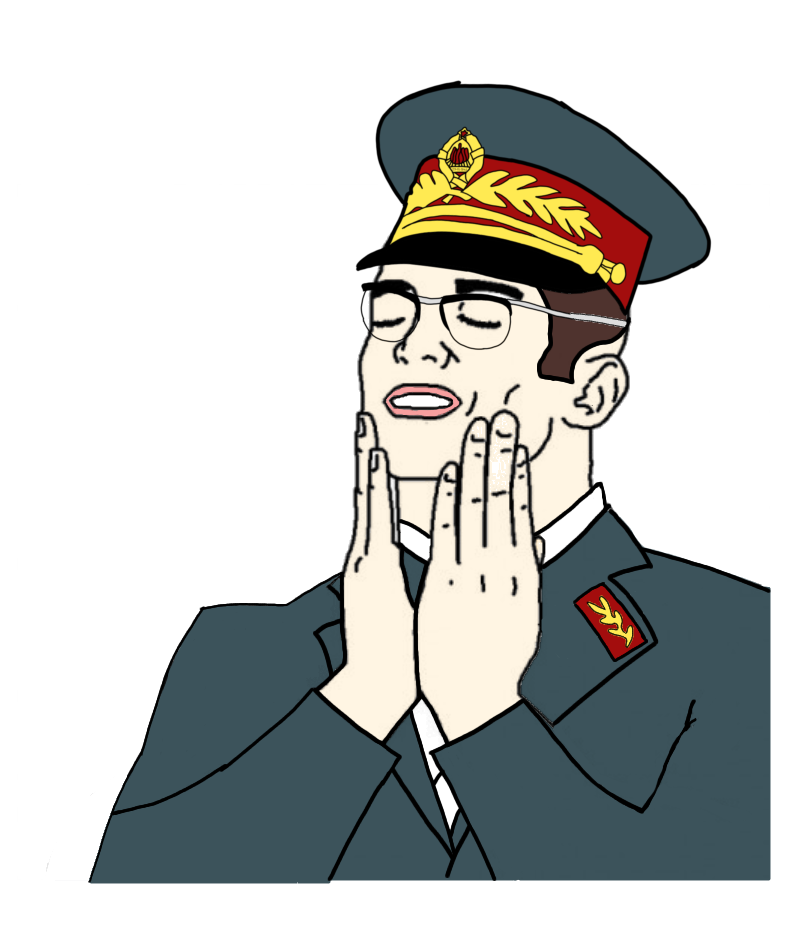
Label: 5_Feels_Good